九年级 · 画法几何学
(本小题8.0分)如图, 郑明同学站在 $A$ 处, 测得他在路灯 $O C$ 下影子 $A P$ 的长与他的身高相等, 都为 $1.5 m$, 他向路灯方向走 $1 m$ 到 $B$ 处时发现影子刚好落在 $A$ 点.(1) 请在图中画出形成影子的光线, 并确定光源 $O$ 的位置;(2)求路灯 $O C$ 的高.
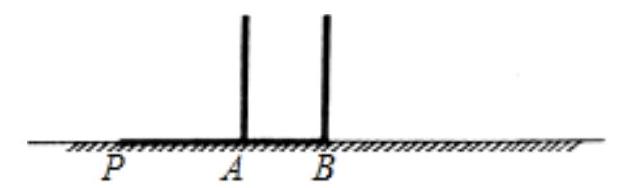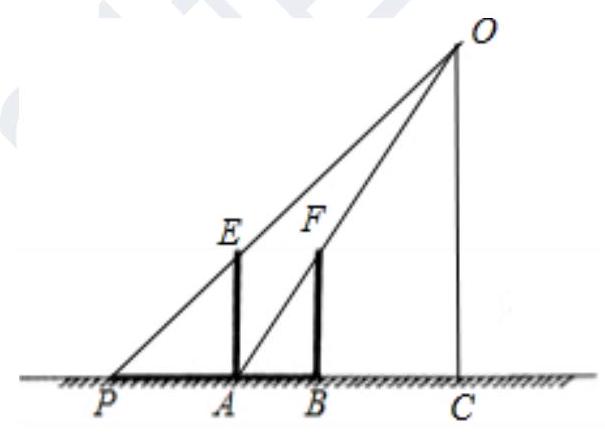
答案: 解: (1)光源 $O$ 的位置如图所示;

(2) 设 $O C=x$.

$\because A E / / O C$,
$\therefore \frac{A E}{O C}=\frac{P A}{C P}$,

$\therefore \frac{1.5}{x}=\frac{1.5}{P C}$

$\therefore P C=x$,

$\therefore A C=x-1.5$,

$\because B F / / O C$,

$\therefore \frac{B F}{O C}=\frac{A B}{A C}$

$\therefore \frac{1.5}{x}=\frac{1}{x-1.5}$

$\therefore x=4.5$,

答: 路灯 $O C$ 的高为 4.5 米.

【解析】(1)作射线 $P E, A F$ 交于点 $O$, 点 $O$ 即为所求;

(2)设 $O C=x$. 由 $A E / / O C$, 可得 $\frac{A E}{O C}=\frac{P A}{C P}$, 推出 $P C=x, A C=x-1.5$, 再由 $B F / / O C$, 可得 $\frac{B F}{O C}=\frac{A B}{A C}$,由此构建方程即可解决问题;

本题考查相似三角形的应用、中心投影、平行线分线段成比例定理等知识, 解题的关键是学会利用参数构建方程解决问题, 属于中考常考题型.